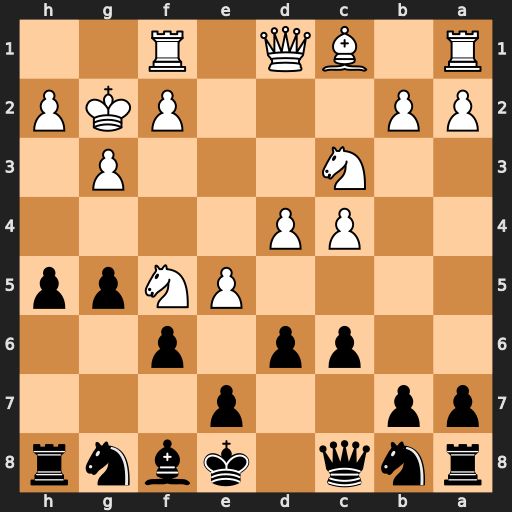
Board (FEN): rnq1kbnr/pp2p3/2pp1p2/4PNpp/2PP4/2N3P1/PP3PKP/R1BQ1R2
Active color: b
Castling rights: kq
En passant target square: -
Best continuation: Qxf5